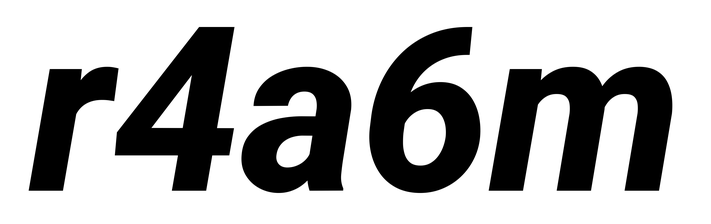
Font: Roboto-Italic_ExtraBold_Italic